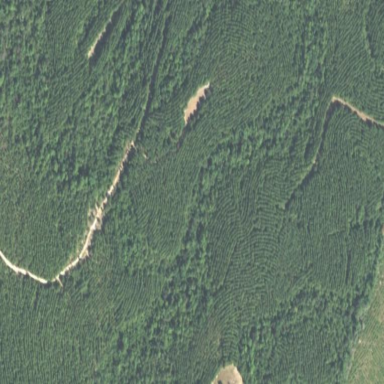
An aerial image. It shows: Forest with needle-leaved trees.